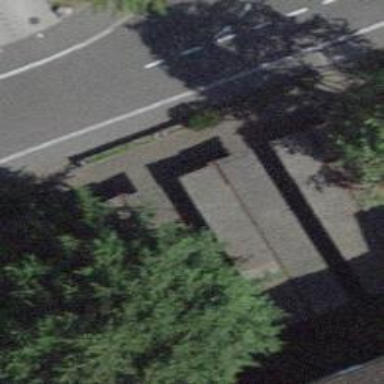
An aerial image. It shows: Bicycle parking facility.